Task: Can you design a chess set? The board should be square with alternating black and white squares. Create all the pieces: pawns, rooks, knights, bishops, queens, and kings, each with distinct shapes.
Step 2569:
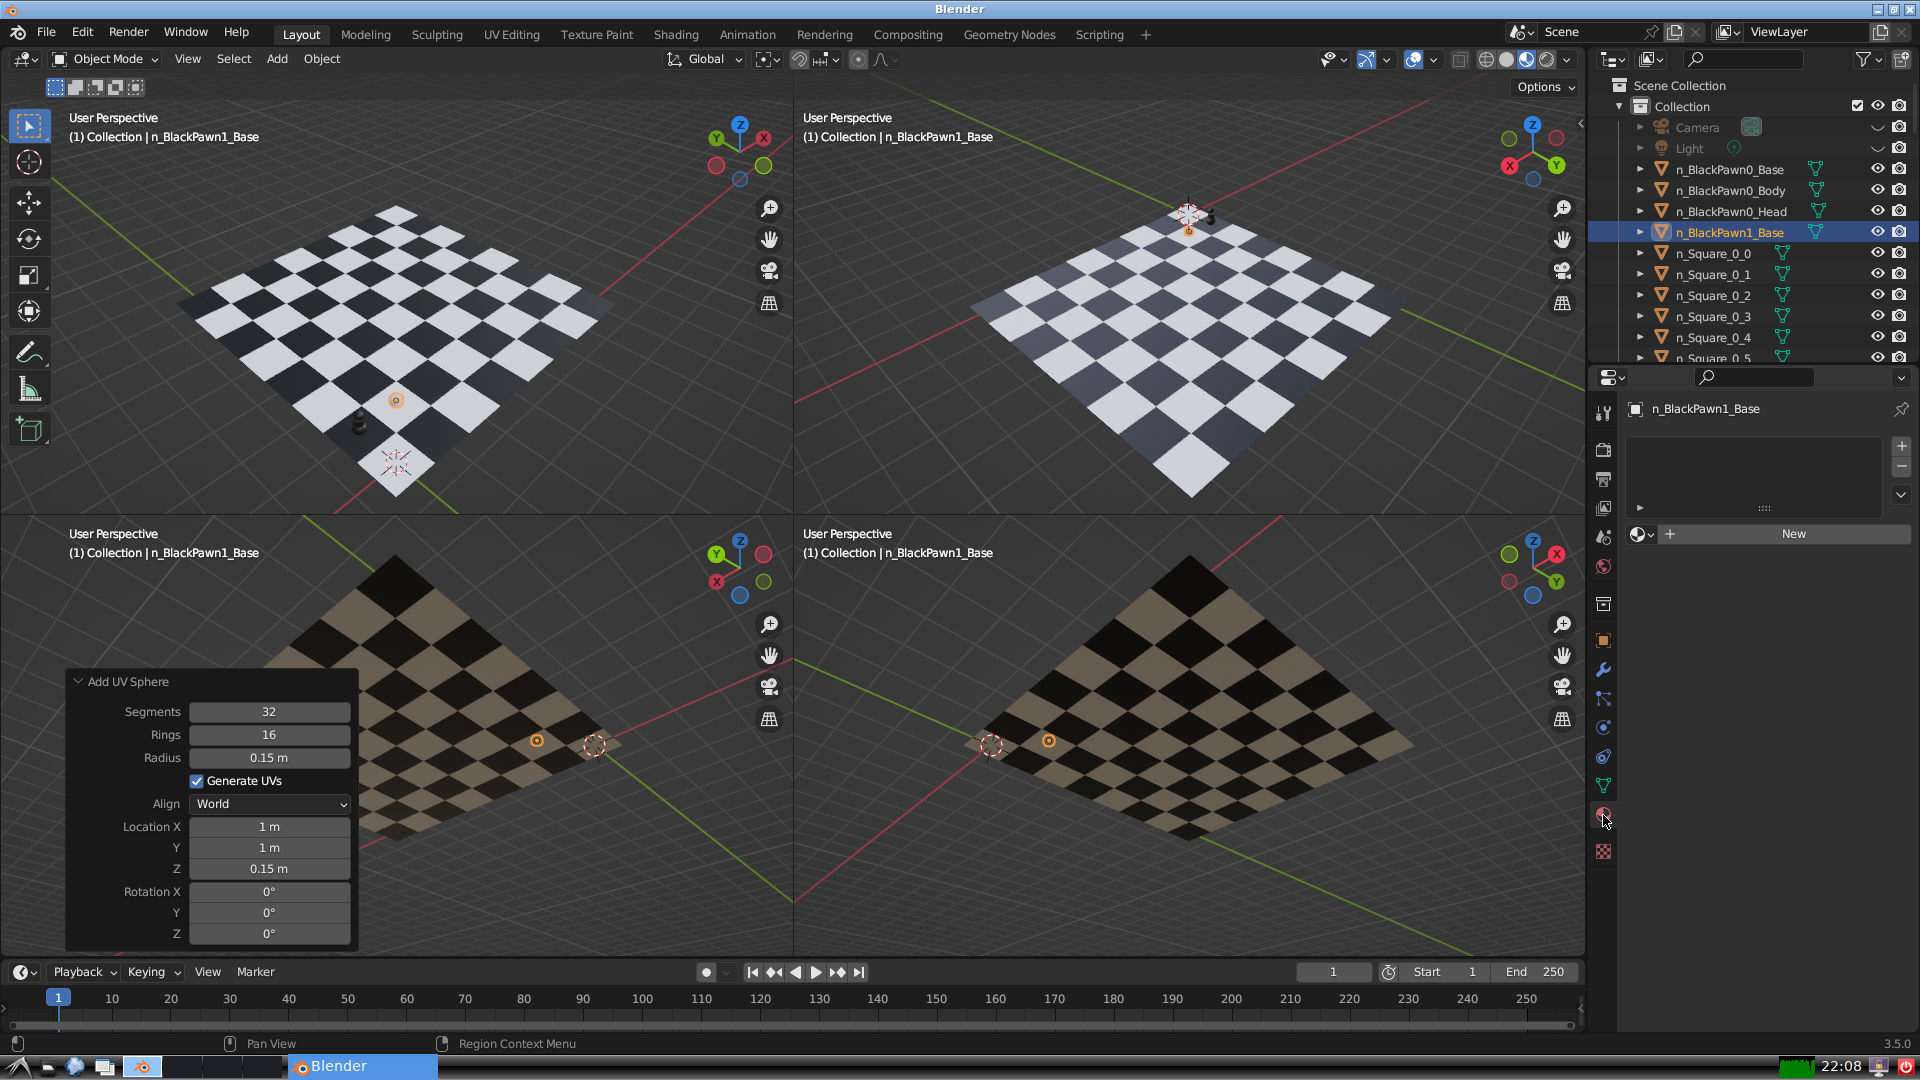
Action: {"mouse_move": [1636, 534]}